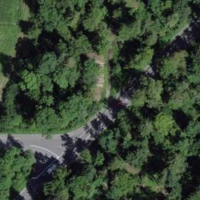
EUNIS habitat code: 43
Species observed at this site:
Corylus avellana
Tussilago farfara